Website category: university
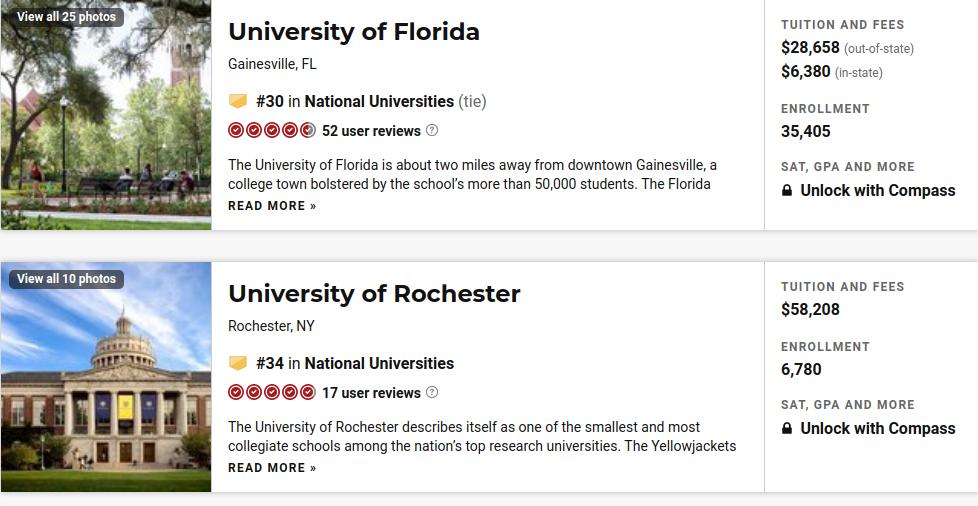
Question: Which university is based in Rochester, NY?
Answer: University of Rochester

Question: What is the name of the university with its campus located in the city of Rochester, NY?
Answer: University of Rochester

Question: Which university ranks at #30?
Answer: University of Florida

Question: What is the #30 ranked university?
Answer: University of Florida

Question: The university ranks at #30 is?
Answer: University of Florida

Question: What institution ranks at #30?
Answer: University of Florida

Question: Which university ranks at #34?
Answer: University of Rochester

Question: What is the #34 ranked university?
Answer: University of Rochester

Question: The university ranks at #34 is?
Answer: University of Rochester

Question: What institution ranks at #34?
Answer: University of Rochester